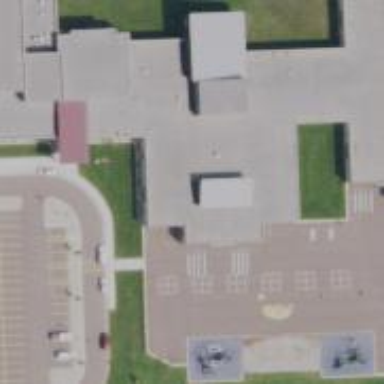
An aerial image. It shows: School building.